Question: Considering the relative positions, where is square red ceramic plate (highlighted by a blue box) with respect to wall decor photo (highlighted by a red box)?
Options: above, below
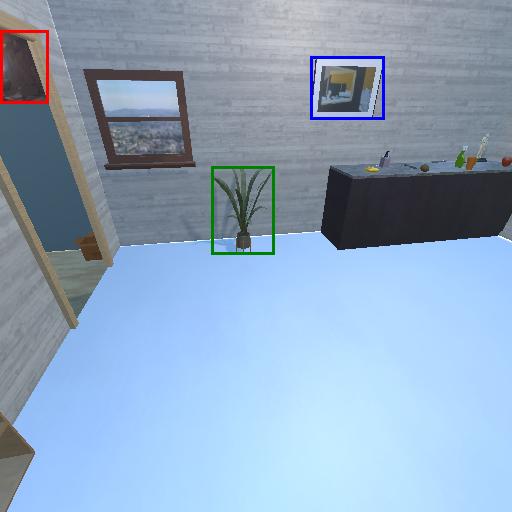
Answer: above